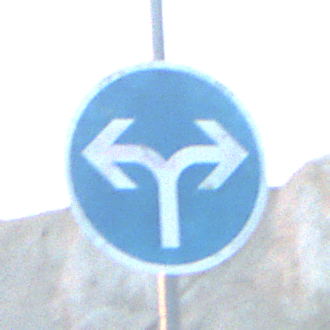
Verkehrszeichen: VorgeschriebeneFahrtrichtungRechtsOderLinks
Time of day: SunriseSunset
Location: Outdoor (Beach)
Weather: PartlyCloudy
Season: NotSpecified
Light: Natural